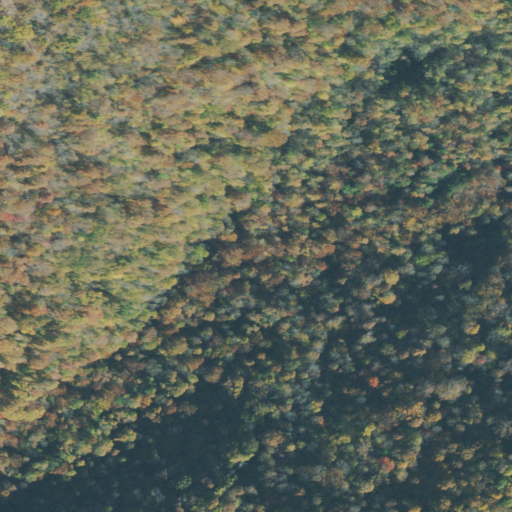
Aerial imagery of valley in Tennessee named Verble Hollow containing deciduous forest and mixed forest